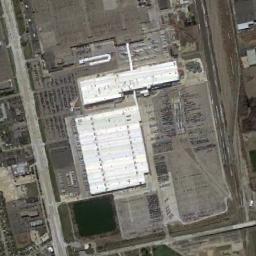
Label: industrial_area